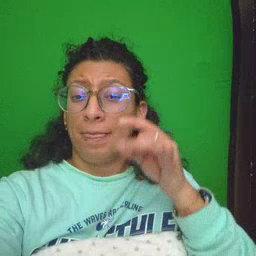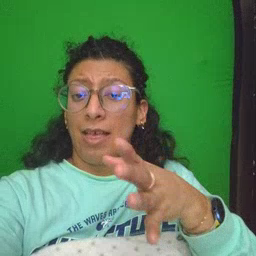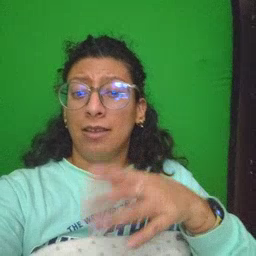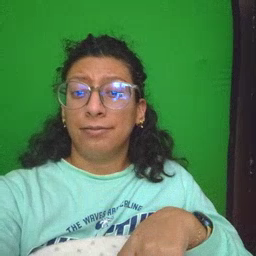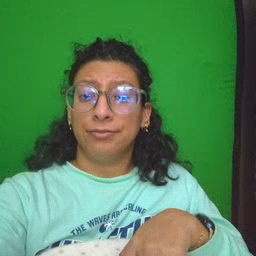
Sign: hate